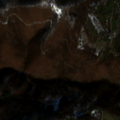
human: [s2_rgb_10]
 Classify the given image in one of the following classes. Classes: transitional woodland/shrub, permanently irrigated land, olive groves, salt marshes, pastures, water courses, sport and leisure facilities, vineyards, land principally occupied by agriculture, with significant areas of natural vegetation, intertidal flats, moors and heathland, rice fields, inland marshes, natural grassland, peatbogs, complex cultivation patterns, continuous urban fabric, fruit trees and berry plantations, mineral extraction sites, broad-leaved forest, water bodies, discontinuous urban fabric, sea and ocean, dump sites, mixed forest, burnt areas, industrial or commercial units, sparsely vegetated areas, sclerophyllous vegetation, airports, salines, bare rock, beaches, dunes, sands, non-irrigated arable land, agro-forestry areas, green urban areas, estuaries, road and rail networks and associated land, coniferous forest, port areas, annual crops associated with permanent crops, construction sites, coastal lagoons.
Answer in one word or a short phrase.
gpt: land principally occupied by agriculture, with significant areas of natural vegetation, broad-leaved forest, transitional woodland/shrub